Question: I have a that retrieves images and locations from a parse server
and show them as a marker on the map, I was wondering if I can make these markers rounded instead of the rectangle shape.

Here is my code:
'''
public void getimagesLocation(){
ParseQuery<ParseObject> query = ParseQuery.getQuery("Image");
ParseGeoPoint geoPointLocation = new ParseGeoPoint();
query.whereNear("location", geoPointLocation);
query.setLimit(100);
query.findInBackground(new FindCallback<ParseObject>() {
@Override
public void done(List<ParseObject> objects, ParseException e) {
if (e == null) {
Log.i("imageslocation", "no errors");}
if (objects.size() > 0) {
for (ParseObject object : objects) {
final ParseGeoPoint point = object.getParseGeoPoint("location");
ParseFile file = (ParseFile) object.get("image");
file.getDataInBackground(new GetDataCallback() {
@Override
public void done(byte[] data, ParseException e) {
if (e == null && data != null);
Bitmap bitmap = BitmapFactory.decodeByteArray(data,0,data.length);
Bitmap thumbnail = ThumbnailUtils.extractThumbnail(bitmap,200,200);
Double lat = point.getLatitude();
Double log = point.getLongitude();
LatLng marker = new LatLng(lat, log);
mMap.addMarker(new MarkerOptions()
.title("Another Image")
.icon(BitmapDescriptorFactory.fromBitmap(thumbnail))
.position(marker));
}});}}}});}
'''
So, how make these markers rounded instead of the rectangle shape?
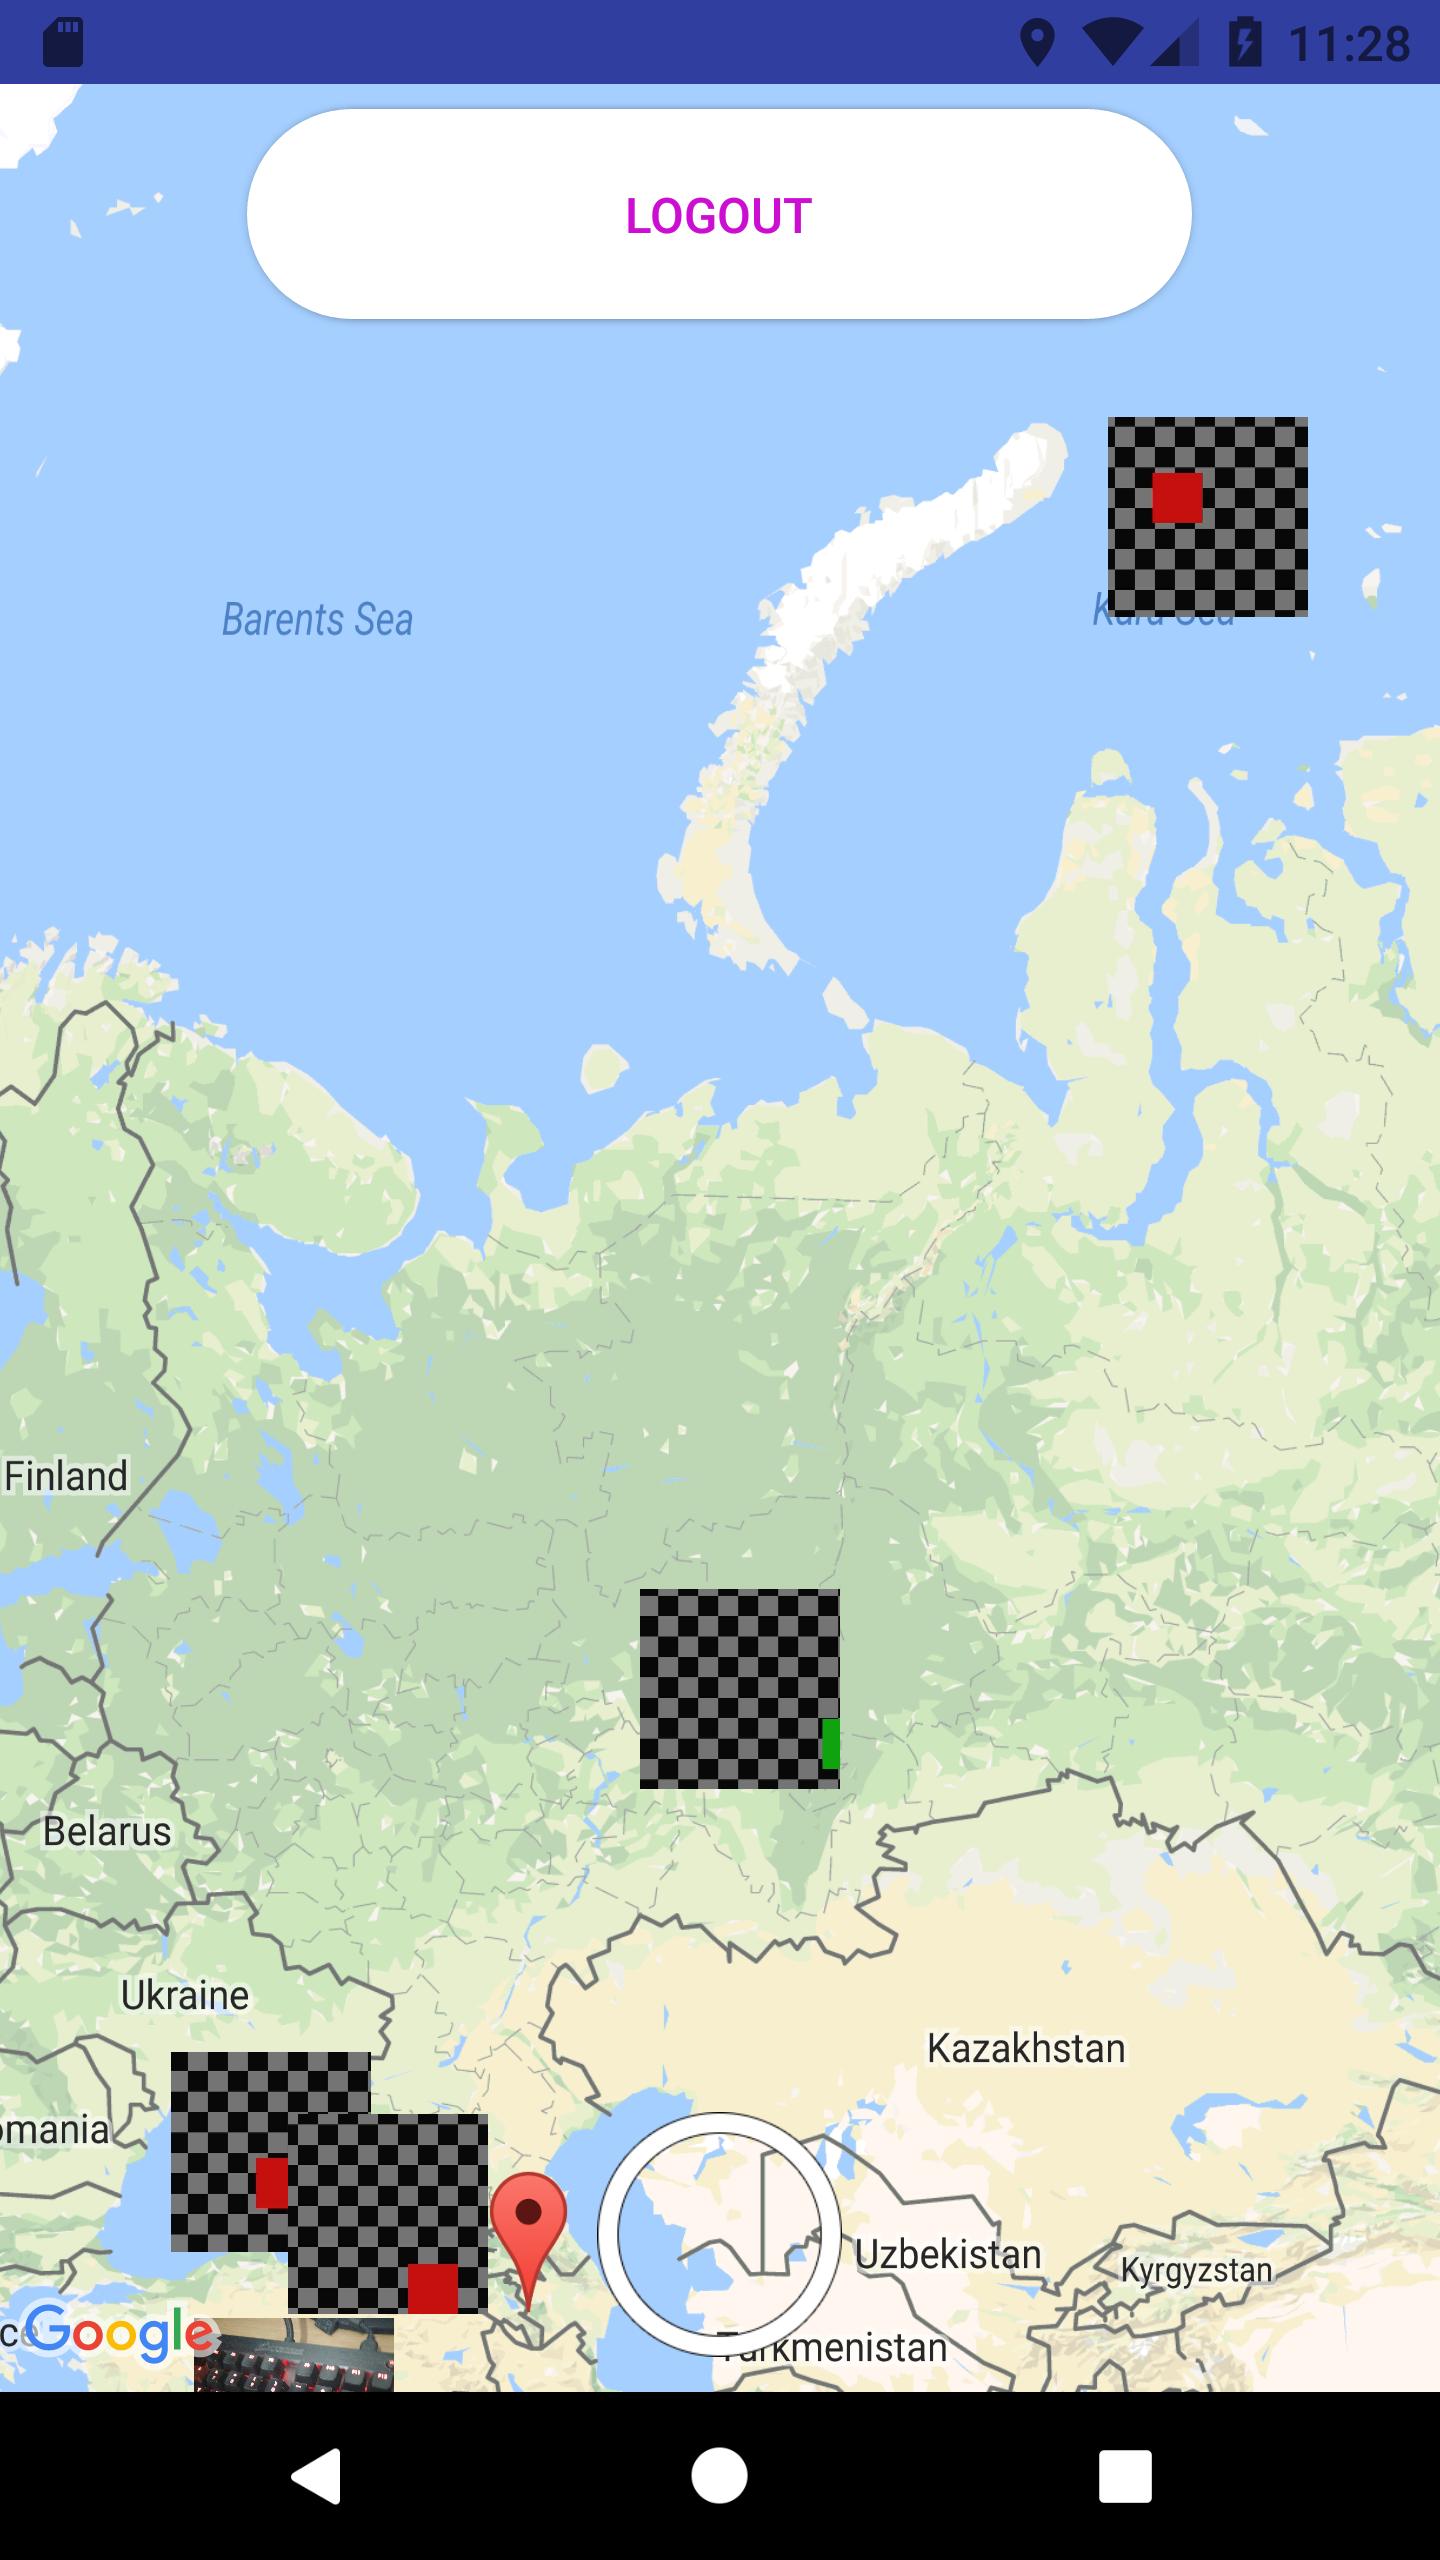
Answer: alright i found a solution and here it is if someone is interested
'''
public Bitmap getCroppedBitmap(Bitmap bitmap) {
Bitmap output = Bitmap.createBitmap(bitmap.getWidth(),
bitmap.getHeight(), Bitmap.Config.ARGB_8888);
Canvas canvas = new Canvas(output);
final int color = 0xff424242;
final Paint paint = new Paint();
final Rect rect = new Rect(0, 0, bitmap.getWidth(), bitmap.getHeight());
paint.setAntiAlias(true);
canvas.drawARGB(0, 0, 0, 0);
paint.setColor(color);
canvas.drawCircle(bitmap.getWidth() / 2, bitmap.getHeight() / 2,
bitmap.getWidth() / 2, paint);
paint.setXfermode(new PorterDuffXfermode(PorterDuff.Mode.SRC_IN));
canvas.drawBitmap(bitmap, rect, rect, paint);
return output;
}
'''
then simply extracted the thumbnail using it like this
'''
Bitmap thumbnail = ThumbnailUtils.extractThumbnail(getCroppedBitmap(bitmap),200,200);
'''